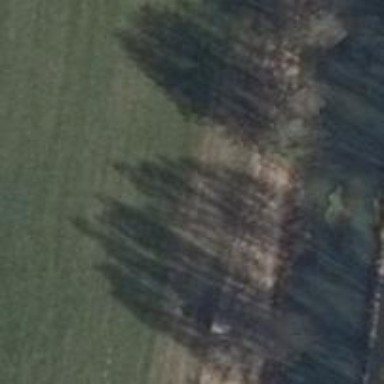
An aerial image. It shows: Row of trees in natural setting.